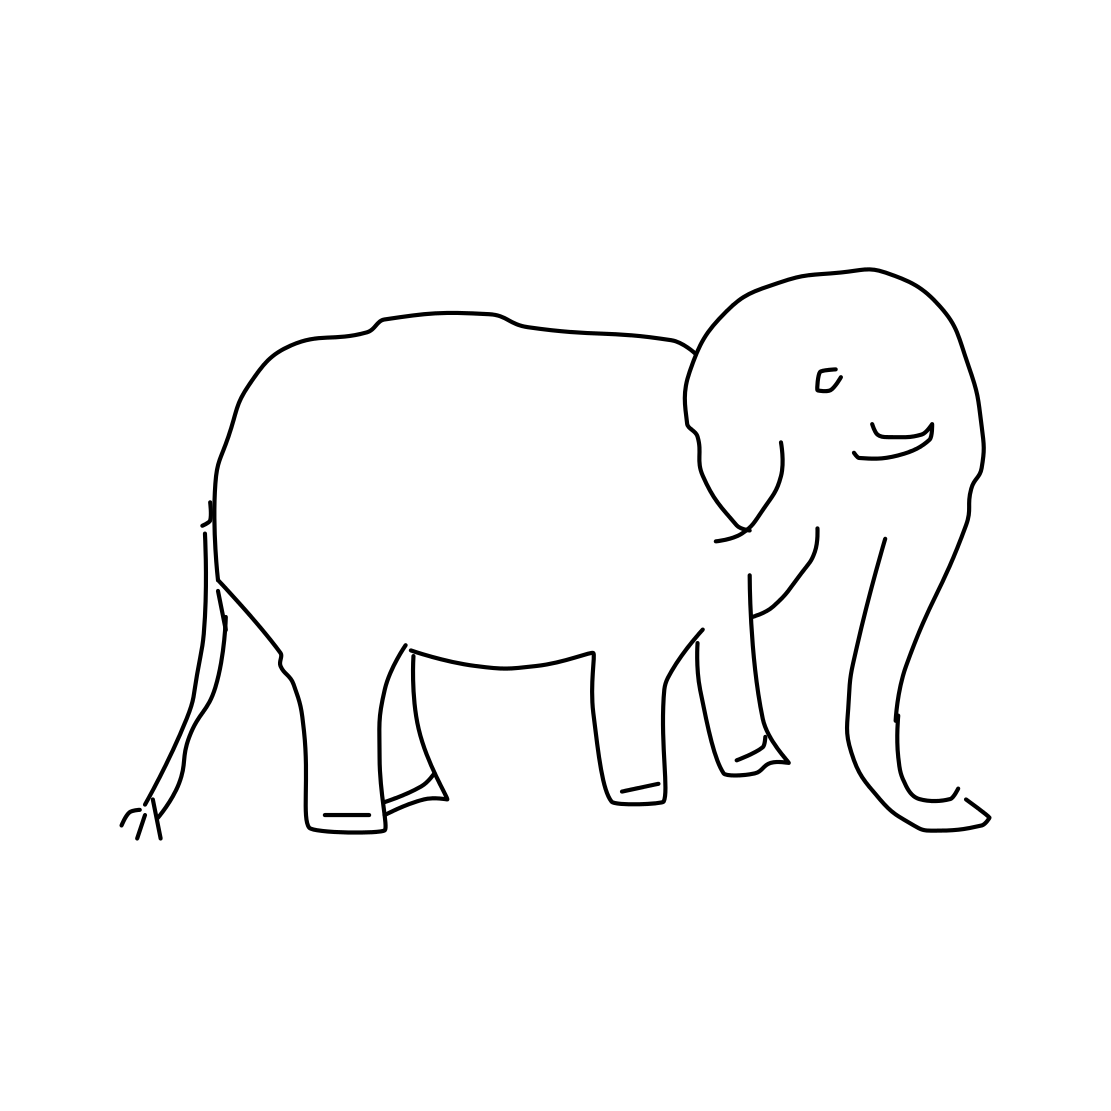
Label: elephant